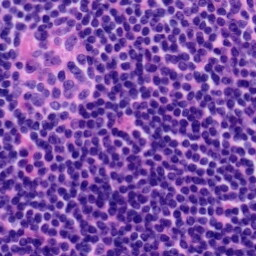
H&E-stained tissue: Tonsil